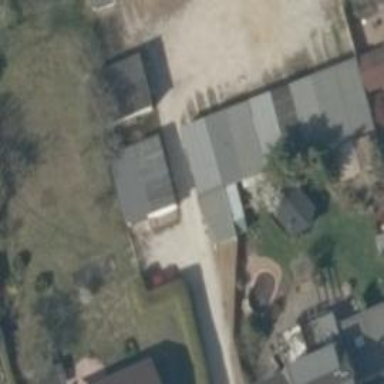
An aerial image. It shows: Group of garages.